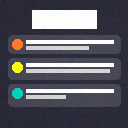
Screen state: on